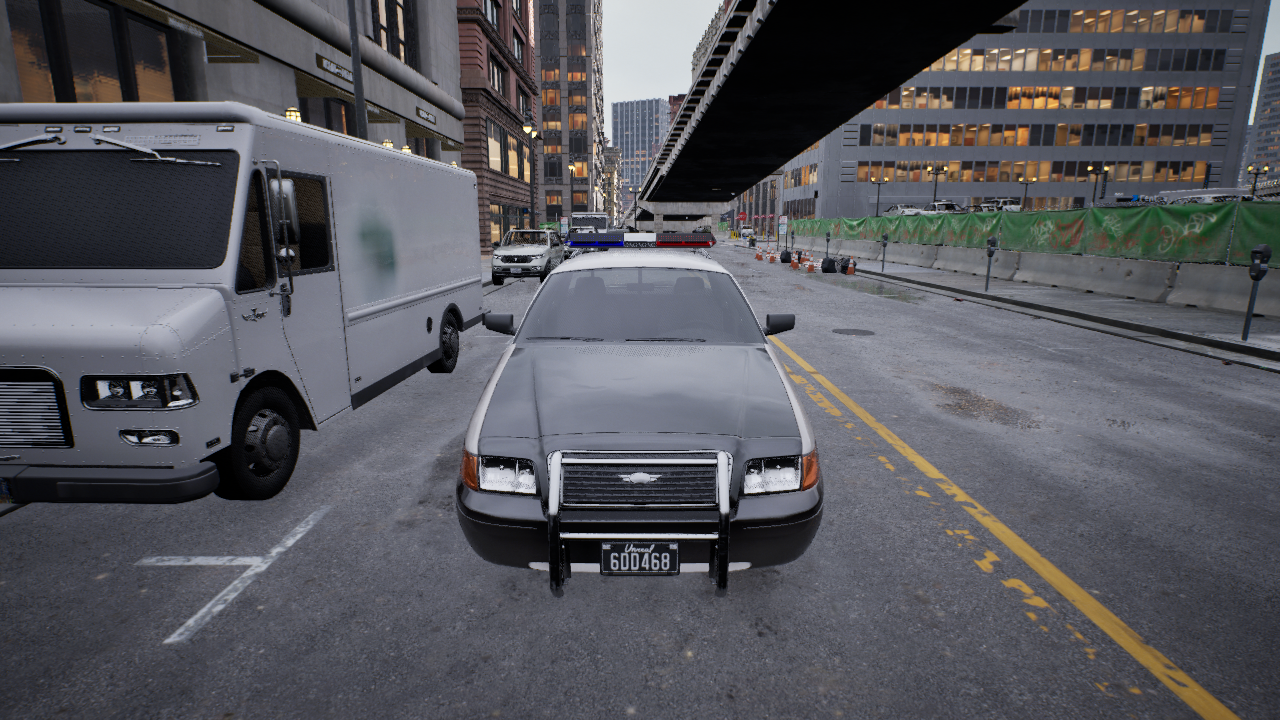
Venue: downtown
Lighting: clear day
Vehicle rig: sedan